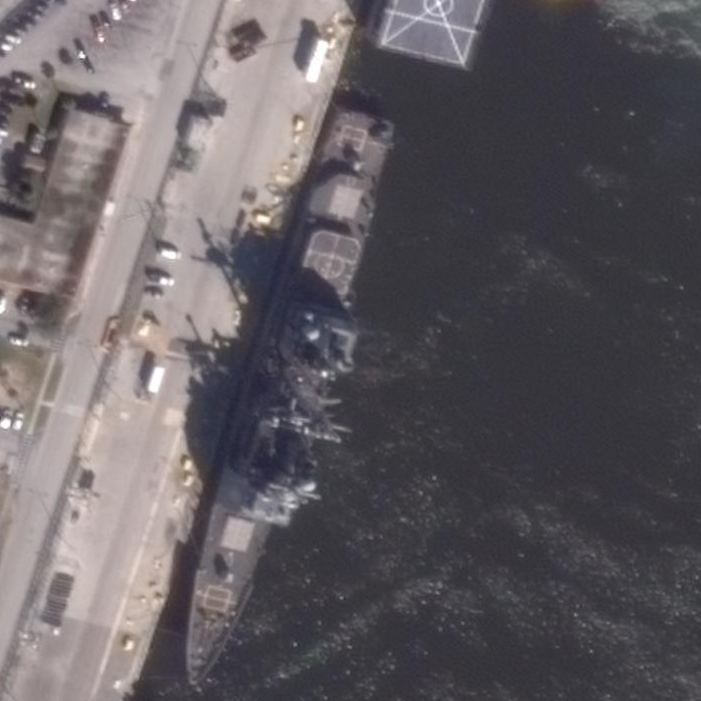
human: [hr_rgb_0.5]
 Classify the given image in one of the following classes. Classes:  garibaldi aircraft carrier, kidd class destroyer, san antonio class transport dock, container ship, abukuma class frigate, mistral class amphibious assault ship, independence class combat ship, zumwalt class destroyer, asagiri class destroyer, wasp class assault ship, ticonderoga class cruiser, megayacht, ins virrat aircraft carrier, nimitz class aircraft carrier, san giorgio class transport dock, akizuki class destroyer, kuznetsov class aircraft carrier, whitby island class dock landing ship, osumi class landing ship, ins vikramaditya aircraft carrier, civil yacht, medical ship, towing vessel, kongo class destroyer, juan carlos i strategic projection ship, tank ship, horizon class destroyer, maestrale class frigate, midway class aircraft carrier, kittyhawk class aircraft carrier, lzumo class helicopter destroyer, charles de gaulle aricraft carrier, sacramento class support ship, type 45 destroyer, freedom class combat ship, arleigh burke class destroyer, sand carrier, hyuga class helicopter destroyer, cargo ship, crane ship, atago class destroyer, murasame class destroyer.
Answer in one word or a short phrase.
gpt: Ticonderoga class cruiser